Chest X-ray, AP view. Patient: 74 years old, sex M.
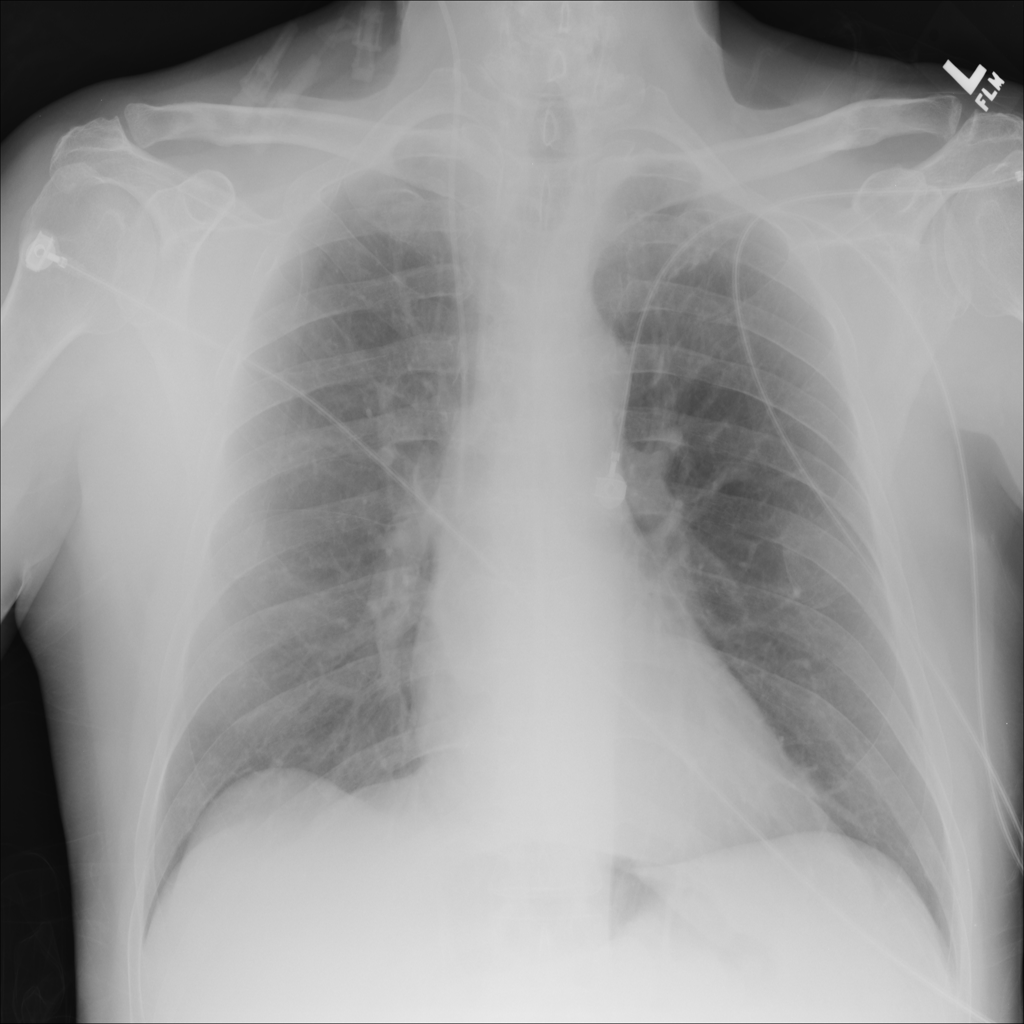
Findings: No Finding